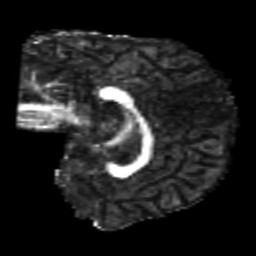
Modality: FA
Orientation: sagittal
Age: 25
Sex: male
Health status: healthy
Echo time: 0.074 s